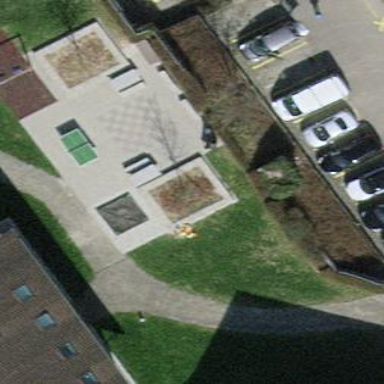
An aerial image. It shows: Playground area for leisure activities on the land.